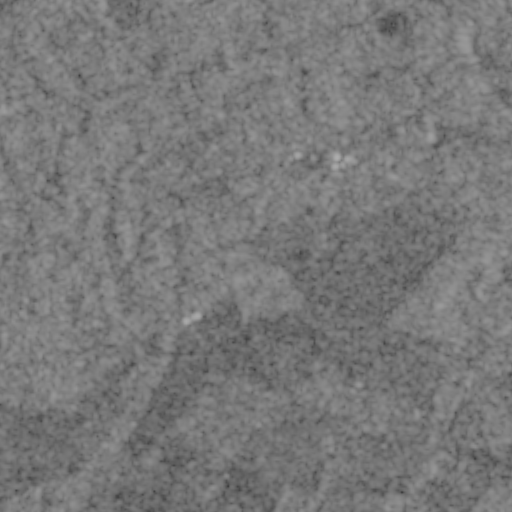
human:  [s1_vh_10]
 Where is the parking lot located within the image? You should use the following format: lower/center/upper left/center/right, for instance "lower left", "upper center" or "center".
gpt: The parking lot is located in the upper right of the image.
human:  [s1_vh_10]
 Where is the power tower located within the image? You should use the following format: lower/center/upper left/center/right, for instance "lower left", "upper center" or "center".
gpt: The power tower is located in the lower of the image.
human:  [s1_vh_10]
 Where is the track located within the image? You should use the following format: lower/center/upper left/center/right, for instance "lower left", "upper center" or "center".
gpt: The track is located in the upper right of the image.
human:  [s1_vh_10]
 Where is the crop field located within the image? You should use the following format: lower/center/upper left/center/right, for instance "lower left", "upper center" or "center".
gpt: There is no crop field in the image.

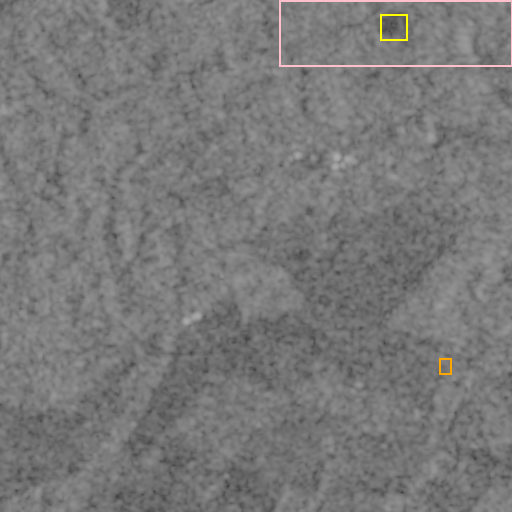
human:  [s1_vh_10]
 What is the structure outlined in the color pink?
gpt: The structure outlined in pink is a park.
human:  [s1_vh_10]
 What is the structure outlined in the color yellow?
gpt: The structure outlined in yellow is a parking lot.
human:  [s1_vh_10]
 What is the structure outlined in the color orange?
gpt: The structure outlined in orange is a power substation.
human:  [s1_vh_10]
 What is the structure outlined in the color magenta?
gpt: There is no magenta outline.